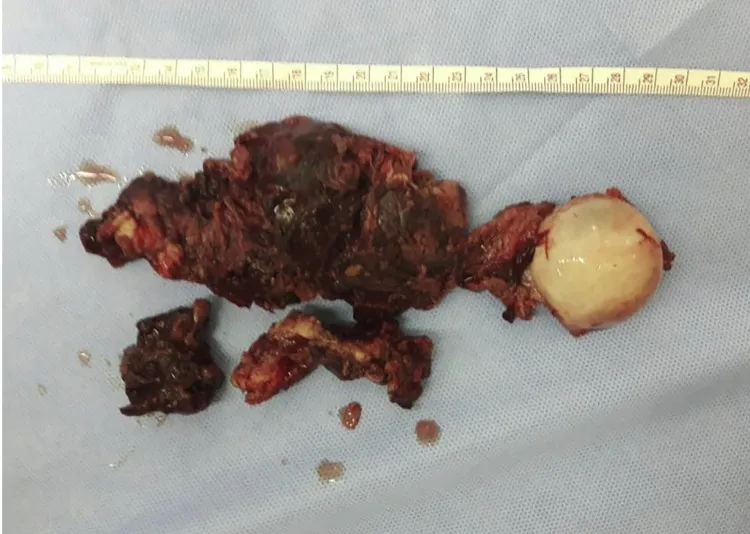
Macro section of tumor after en-bloc resection showing the tumor, head of humerus and a portion of the normal bone.
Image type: medical_photograph (other_medical_photograph)